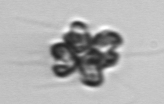
Label: Corymbellus